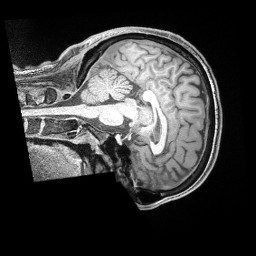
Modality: T1w
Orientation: sagittal
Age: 37
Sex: male
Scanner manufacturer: siemens
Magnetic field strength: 3 T
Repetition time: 2 s
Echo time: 0.00211 s